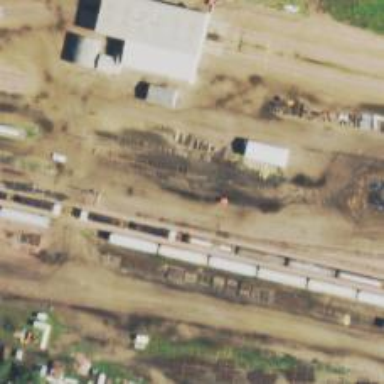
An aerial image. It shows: Railway yard.